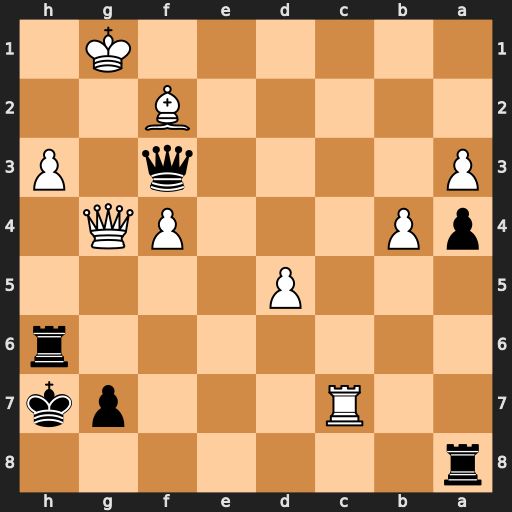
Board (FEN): r7/2R3pk/7r/3P4/pP3PQ1/P4q1P/5B2/6K1
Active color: b
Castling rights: -
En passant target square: -
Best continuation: Rg6 Qxg6+ Kxg6